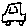
Label: car